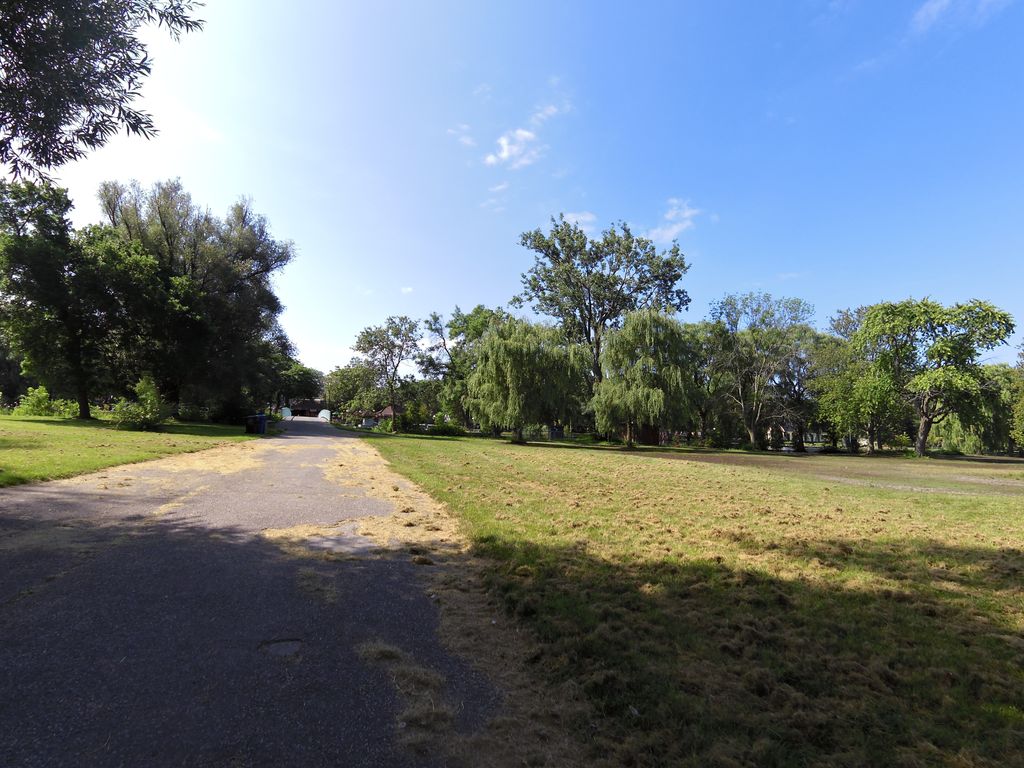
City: toronto